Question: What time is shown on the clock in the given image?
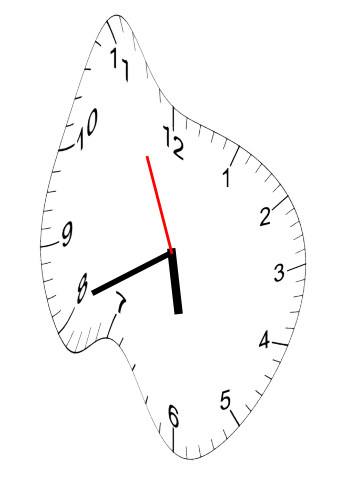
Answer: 05:40:56